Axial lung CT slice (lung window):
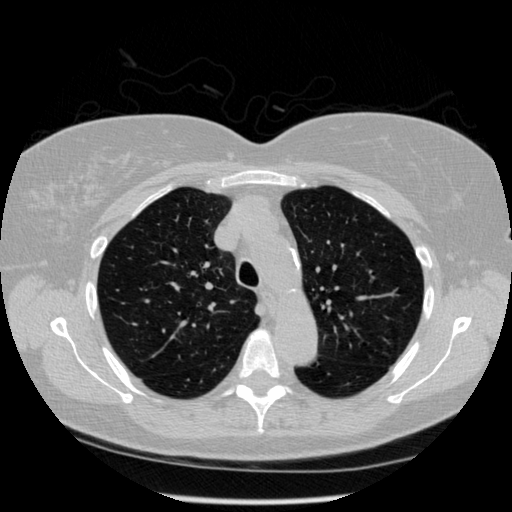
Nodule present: no